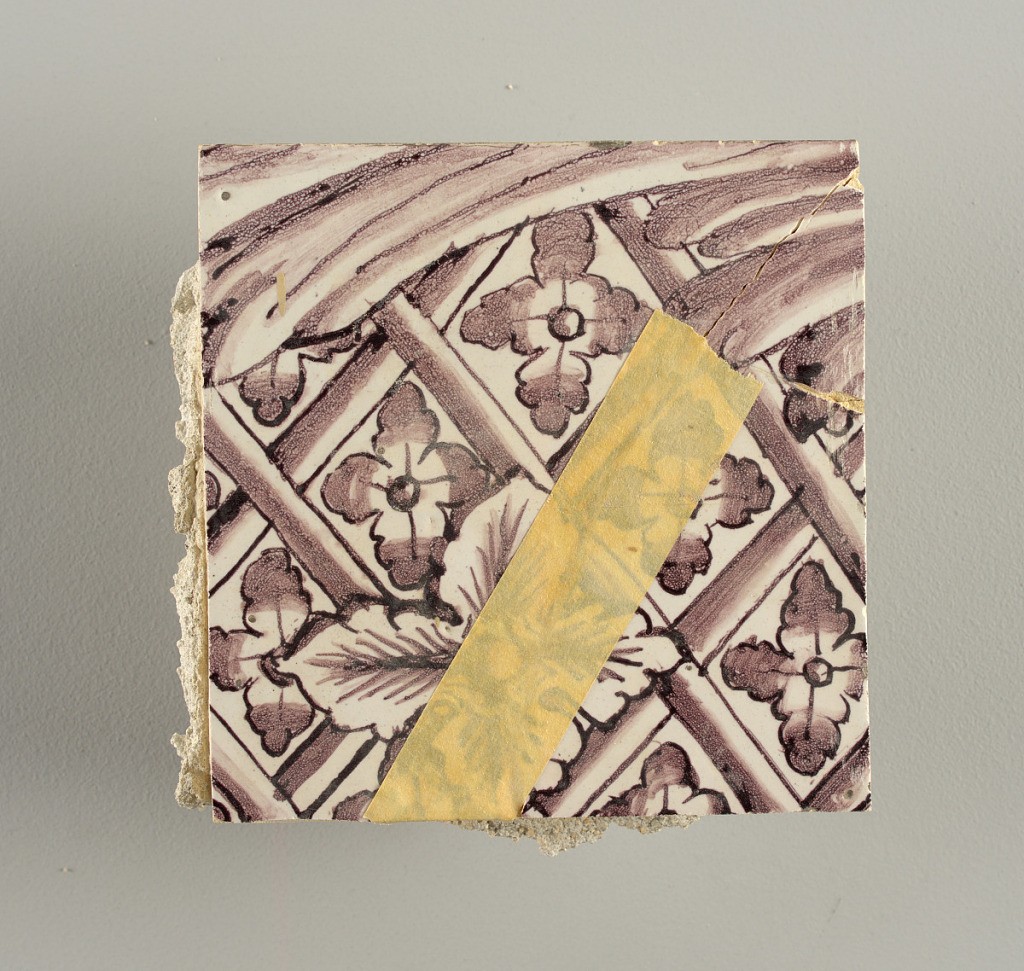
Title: Tile wall facing
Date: ca. 1725
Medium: Tin-glazed earthenware, underglaze
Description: Horizontal rectangle.  Thirty tiles wide and twenty-three tiles high with opening for fireplace eleven tiles wide and ten high.  Foliage arabesques disposed about three vertical axes from which are emphazised by urns at center and right, and at left by the figure of a standing woman carrying an infant on her arm and accompanied by two children.